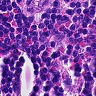
Metastatic tissue present: no